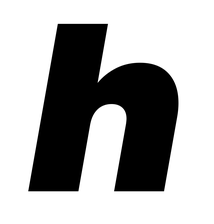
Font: Poppins-BlackItalic